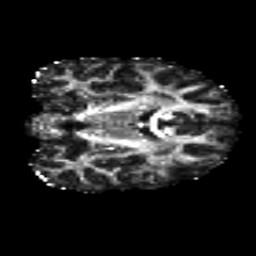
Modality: FA
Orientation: coronal
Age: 20
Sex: male
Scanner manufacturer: siemens
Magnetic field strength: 3 T
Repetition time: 8.8 s
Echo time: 0.085 s